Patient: sex F, age 67
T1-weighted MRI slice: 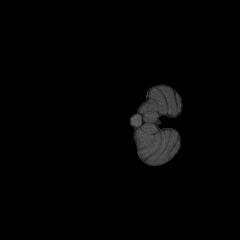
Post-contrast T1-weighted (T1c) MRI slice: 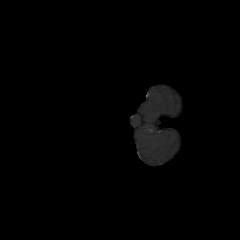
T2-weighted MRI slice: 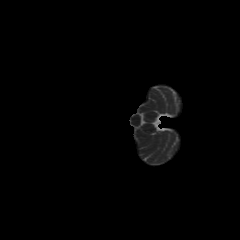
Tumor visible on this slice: no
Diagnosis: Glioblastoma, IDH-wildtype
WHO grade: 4